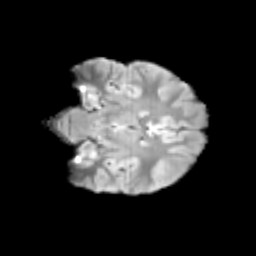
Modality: T2w
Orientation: coronal
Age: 10
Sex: female
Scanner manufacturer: siemens
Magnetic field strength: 3 T
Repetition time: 3.8 s
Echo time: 0.07 s